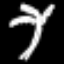
Label: palm tree